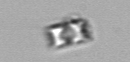
Label: Bacillariophyceae_morphotype1